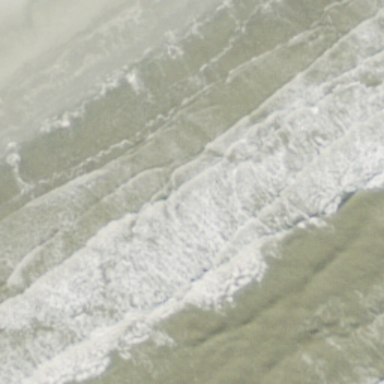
This is a beach with blue sea and sand .